Question: '''
var express = require('express');
var app = express();
var http = require('http').Server(app);
var cfenv = require("cfenv");
var appEnv = cfenv.getAppEnv();
http.listen(appEnv.port, appEnv.bind);
var PersonalityInsightsV2 = require('watson-developer-cloud/personality-insights/v2');
var personality_insights = new PersonalityInsightsV2({
username: '<YOUR-USERNAME>',
password: '<YOUR-PASSWORD>'
});
personality_insights.profile({
text: "<YOUR-100-UNIQUE-WORDS>",
language: 'en' },
function (err, response) {
if (err)
console.log('error:', err);
else
console.log(JSON.stringify(response, null, 2));
});
'''
I created these two files the above index.js and package.json
'''
{
"name": "myWatsonApp",
"version": "1.0.0",
"description": "A Watson Personality Insights application",
"main": "index.js",
"scripts": {
"start": "node index.js"
},
"dependencies": {
"cfenv": "^1.0.3",
"express": "^4.13.4",
"watson-developer-cloud": "^2.2.0"
}
}
'''
when I run npm start I gives me this error
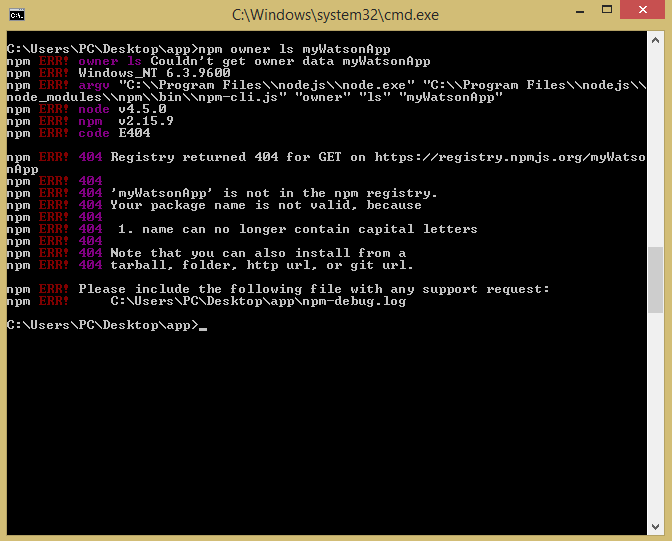
Answer: I should include the files in my main system to the folder that I run.Thats how I solved it!